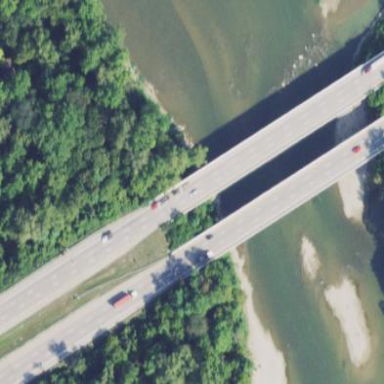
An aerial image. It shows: Man-made bridge.